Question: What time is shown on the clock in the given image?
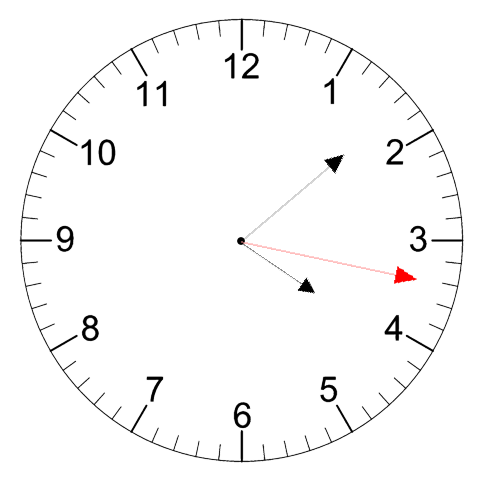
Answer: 04:08:17